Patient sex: F
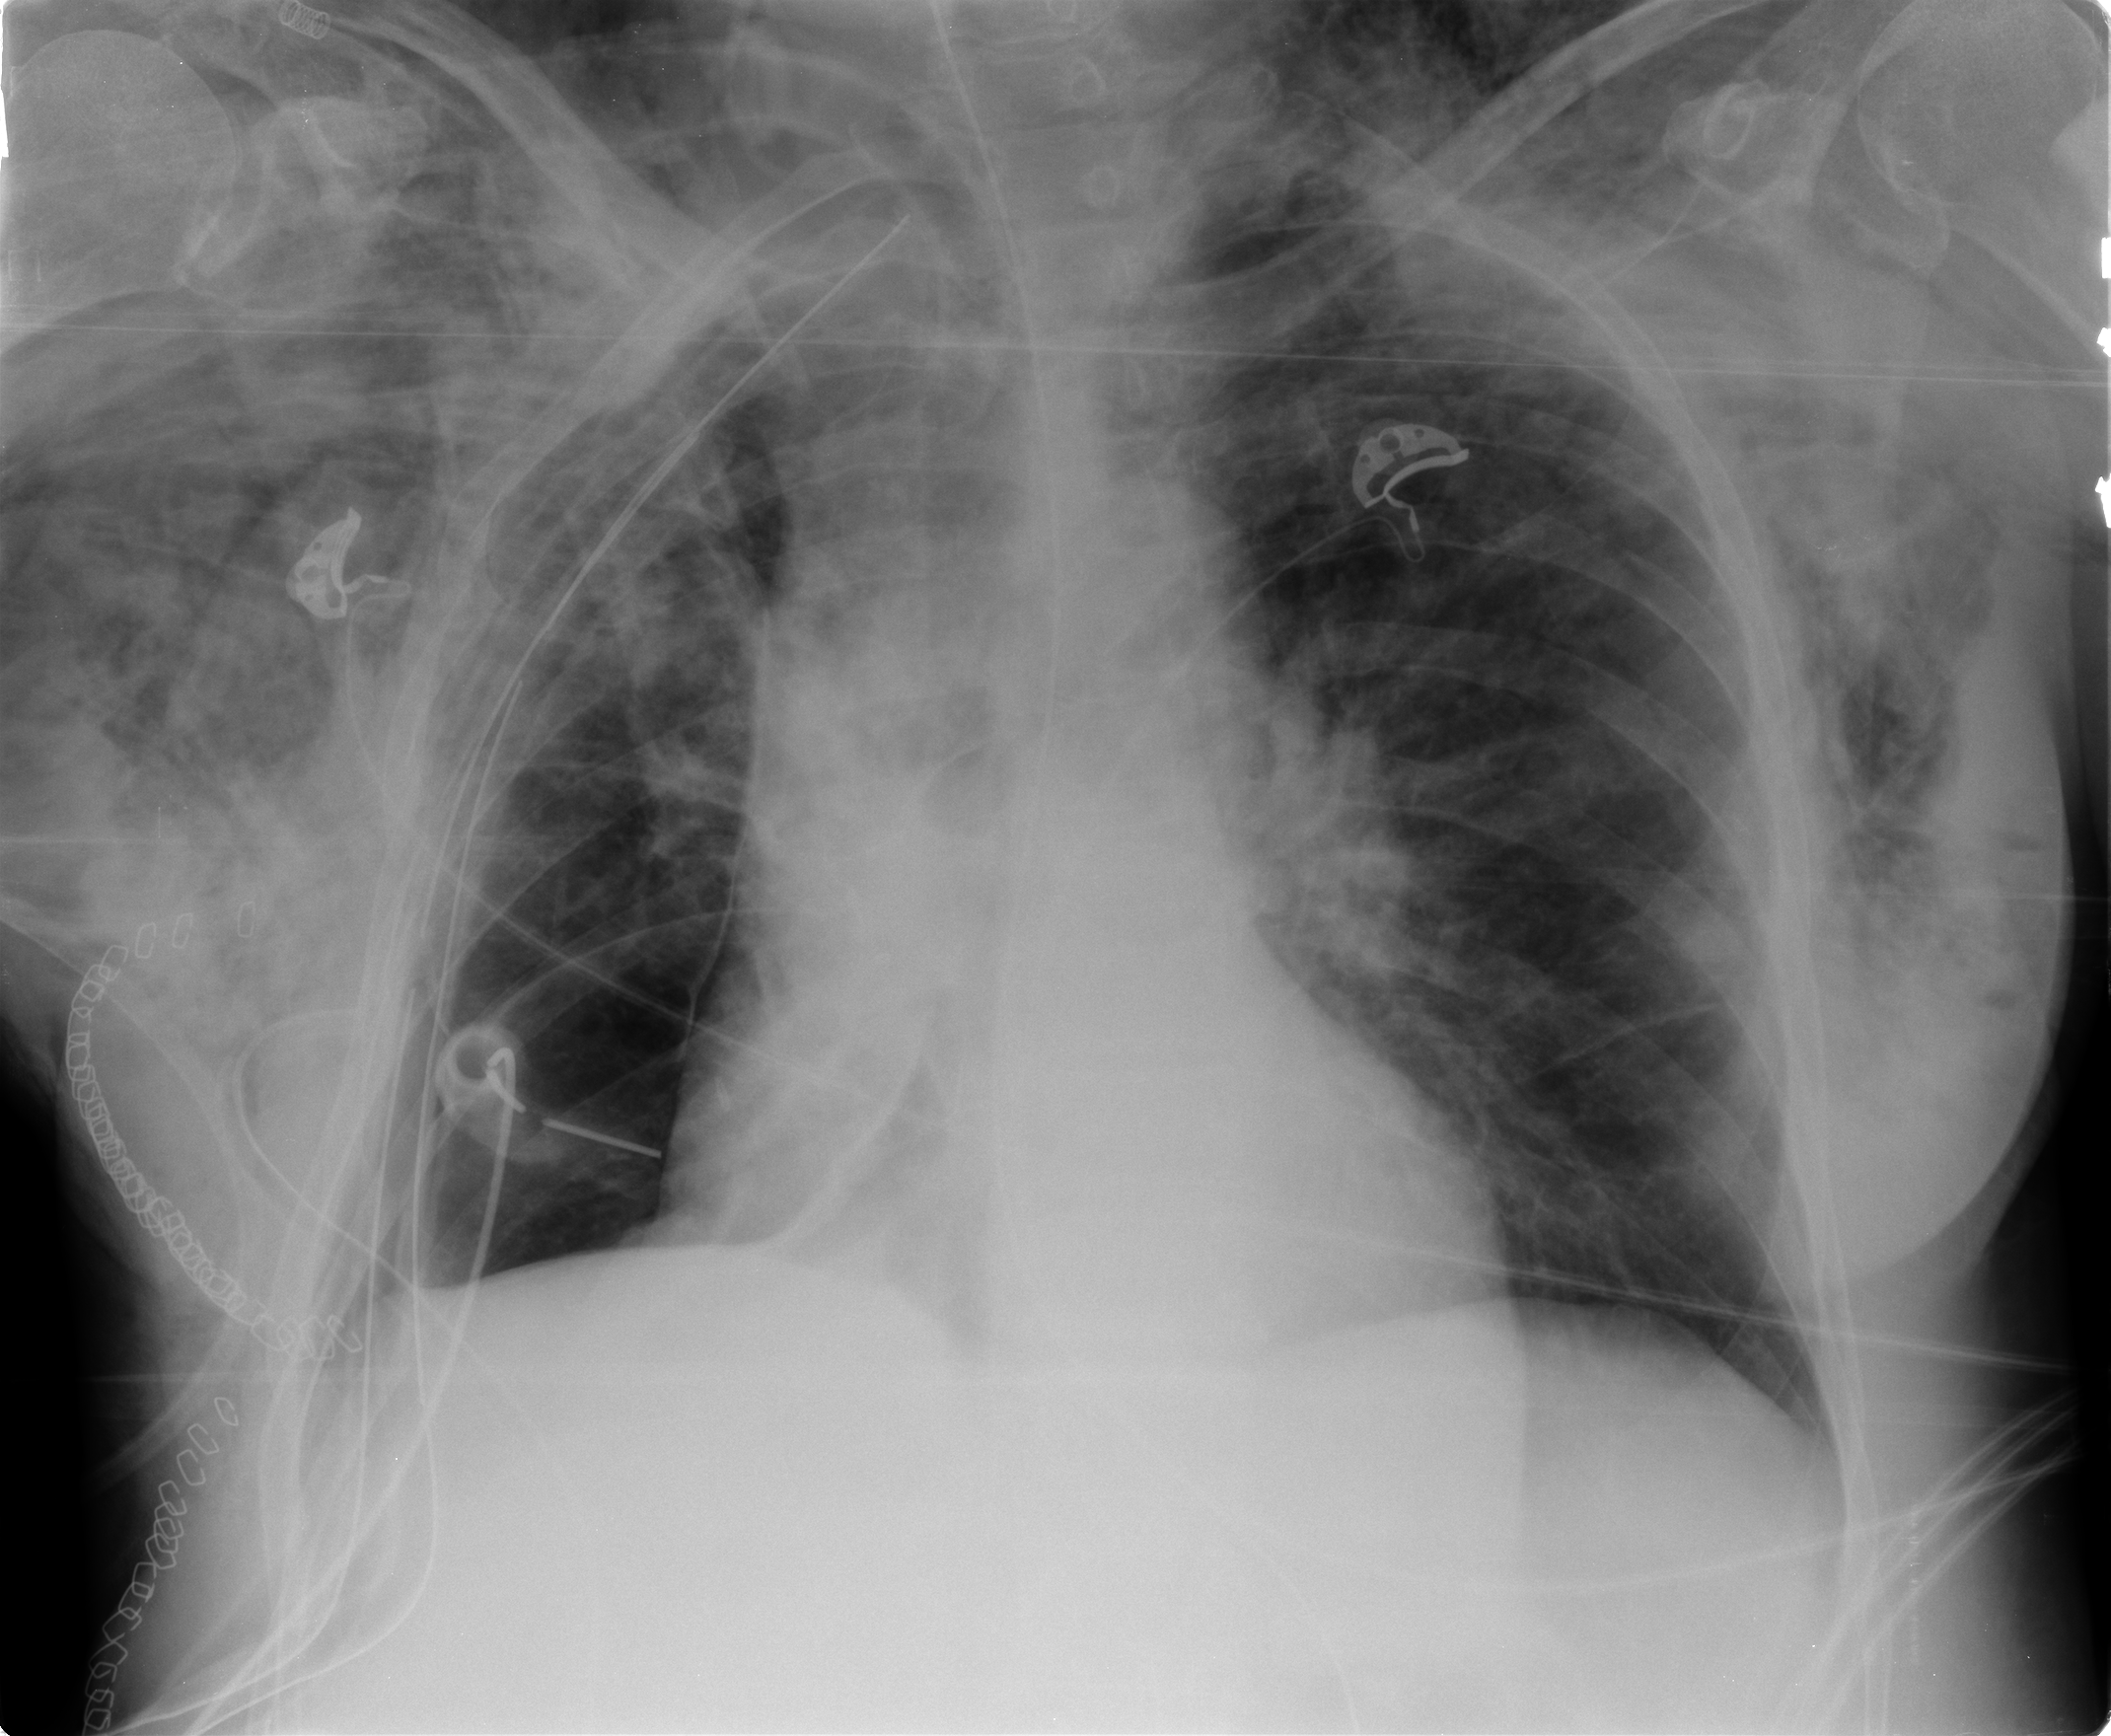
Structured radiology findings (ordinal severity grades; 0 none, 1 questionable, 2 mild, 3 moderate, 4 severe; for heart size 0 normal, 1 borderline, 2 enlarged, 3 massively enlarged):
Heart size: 0
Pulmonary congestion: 0
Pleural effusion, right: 2
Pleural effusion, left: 0
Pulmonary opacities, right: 2
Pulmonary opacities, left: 0
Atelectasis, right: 3
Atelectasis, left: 0